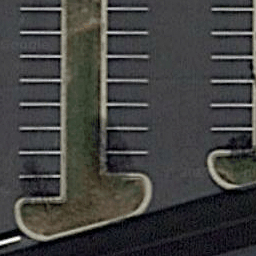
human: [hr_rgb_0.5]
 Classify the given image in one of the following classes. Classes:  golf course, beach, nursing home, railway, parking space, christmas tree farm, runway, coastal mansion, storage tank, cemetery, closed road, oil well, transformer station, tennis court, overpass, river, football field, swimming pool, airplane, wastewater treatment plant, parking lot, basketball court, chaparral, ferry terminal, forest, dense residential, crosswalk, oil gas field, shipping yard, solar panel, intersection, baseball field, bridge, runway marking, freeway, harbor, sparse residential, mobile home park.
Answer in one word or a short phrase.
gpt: parking space